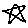
Label: star